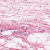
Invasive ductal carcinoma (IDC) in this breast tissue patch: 0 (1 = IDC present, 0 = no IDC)